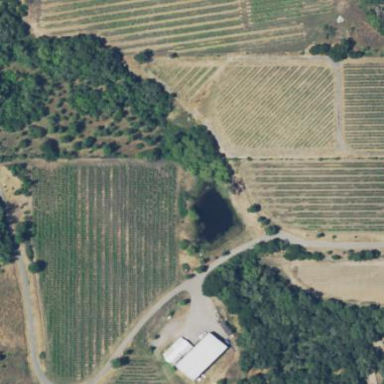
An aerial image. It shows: Vineyard where grapes are grown.